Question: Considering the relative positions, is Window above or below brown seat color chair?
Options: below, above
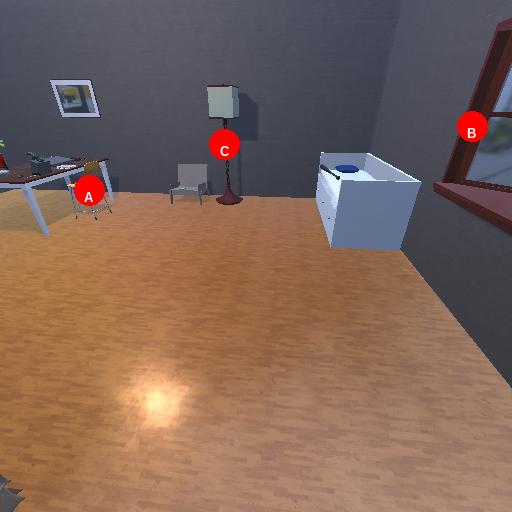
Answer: below